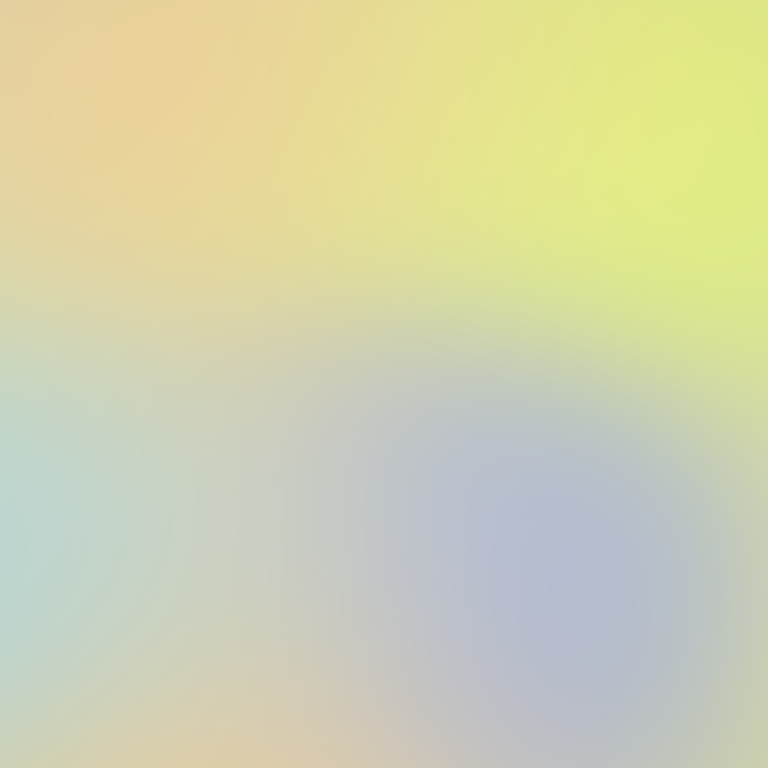
Abstract light effect, smooth gradient from soft yellow to pale blue, calm atmosphere, diffuse light, no room, no furniture, no objects.